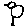
Label: bird